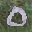
Label: 0